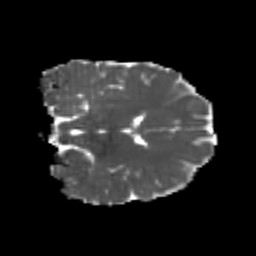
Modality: MD
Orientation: coronal
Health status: healthy
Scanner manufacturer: philips
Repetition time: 7.389 s
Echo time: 0.08599 s